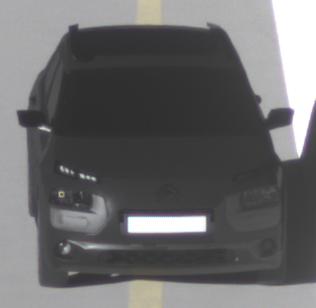
Make: Citroen
Model: C4 Cactus PureTech 75
Detailed model: C4 Cactus
Model produced from: 2014/09
Model produced until: 2015/03
Doors: 5
Color: black
Road condition: dry road
Daytime: morning or afternoon
Contrast: high contrast